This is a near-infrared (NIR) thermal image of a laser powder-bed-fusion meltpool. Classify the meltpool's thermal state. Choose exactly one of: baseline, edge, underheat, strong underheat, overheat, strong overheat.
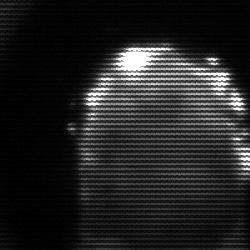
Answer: baseline